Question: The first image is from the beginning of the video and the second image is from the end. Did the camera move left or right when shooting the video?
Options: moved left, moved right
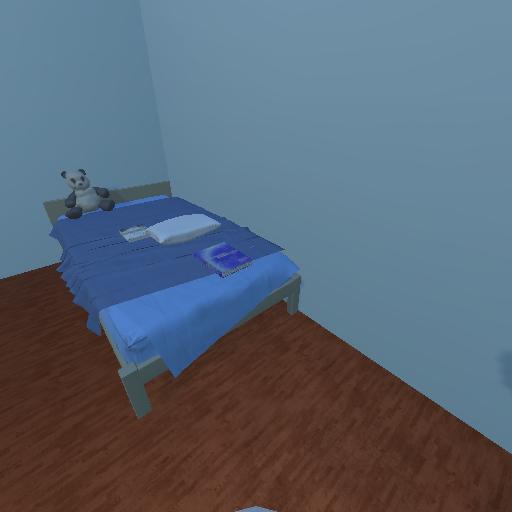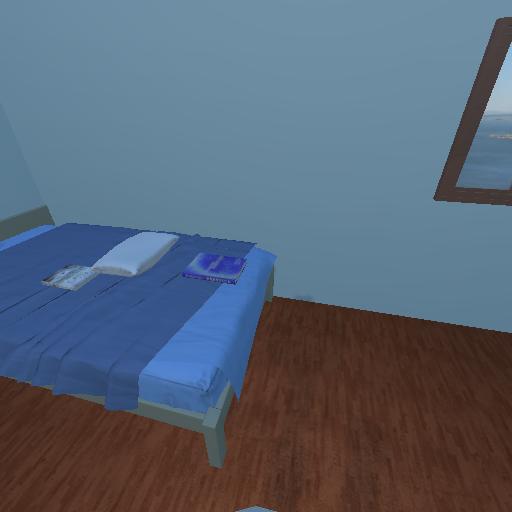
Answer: moved left